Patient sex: F
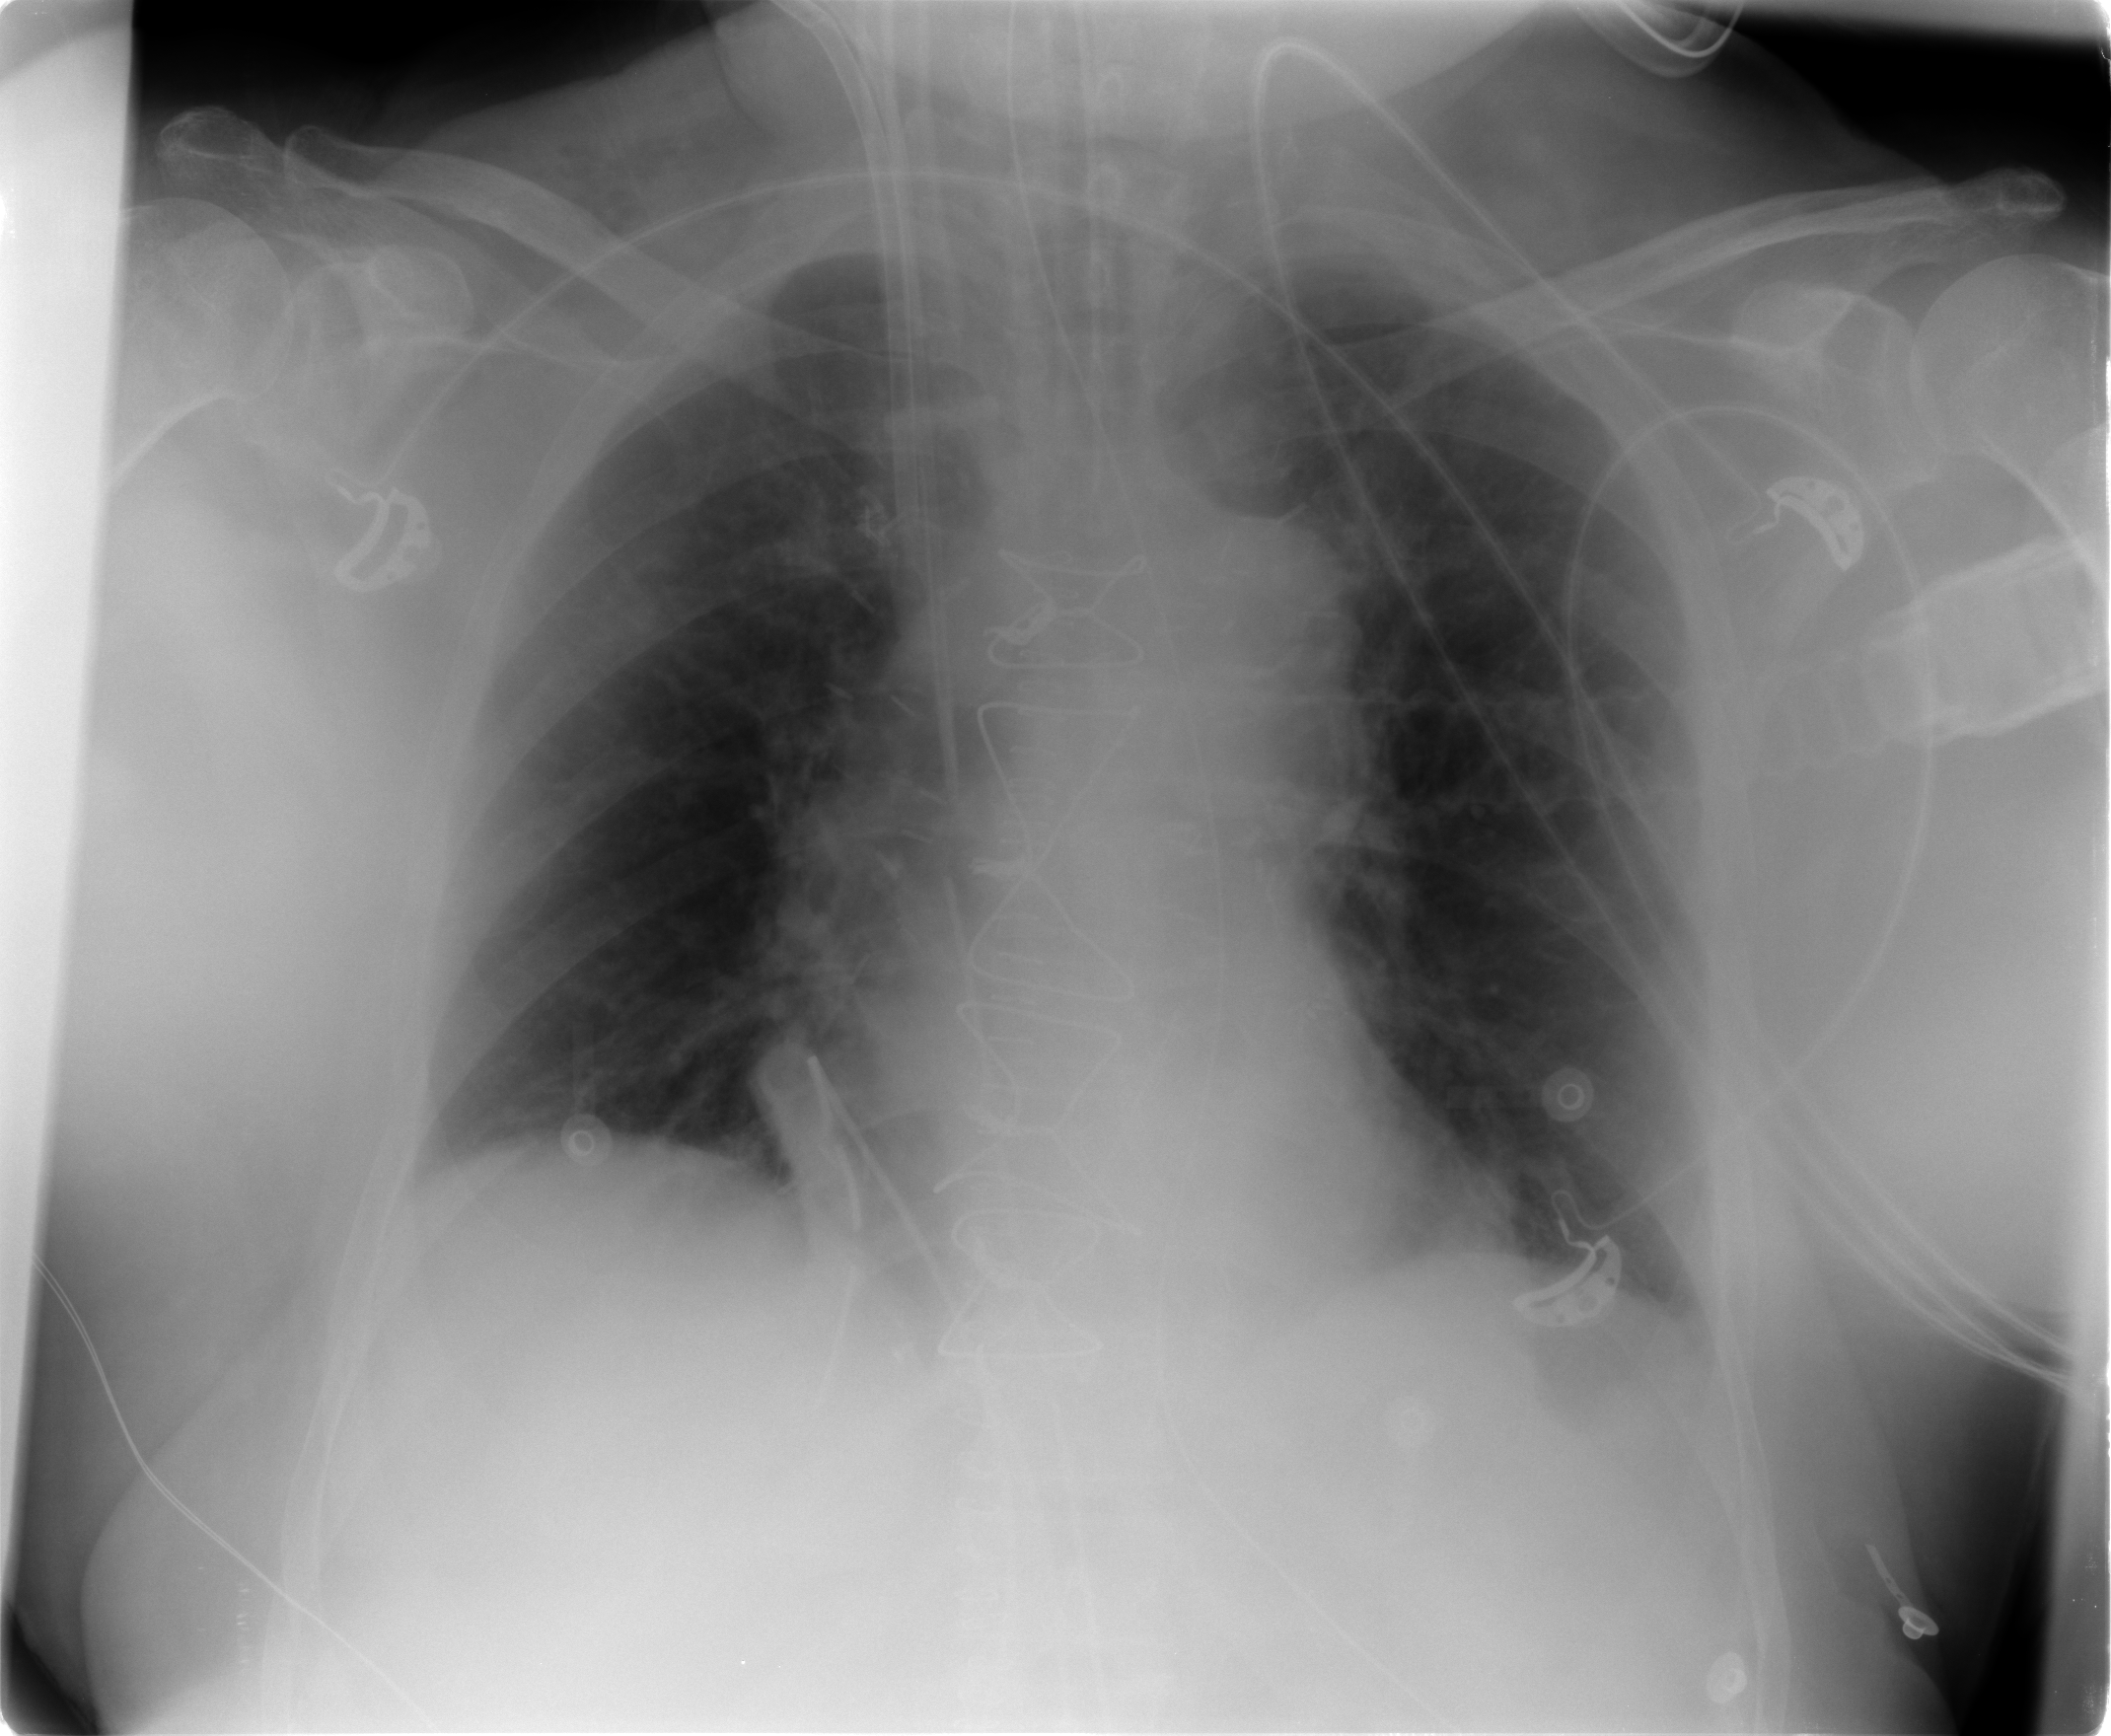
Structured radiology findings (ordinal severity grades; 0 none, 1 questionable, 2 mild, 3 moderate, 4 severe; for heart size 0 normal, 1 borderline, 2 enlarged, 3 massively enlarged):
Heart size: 0
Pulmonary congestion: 2
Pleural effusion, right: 0
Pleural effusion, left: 0
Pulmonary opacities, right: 0
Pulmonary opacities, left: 0
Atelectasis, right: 2
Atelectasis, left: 0